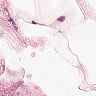
Metastatic tissue present: no